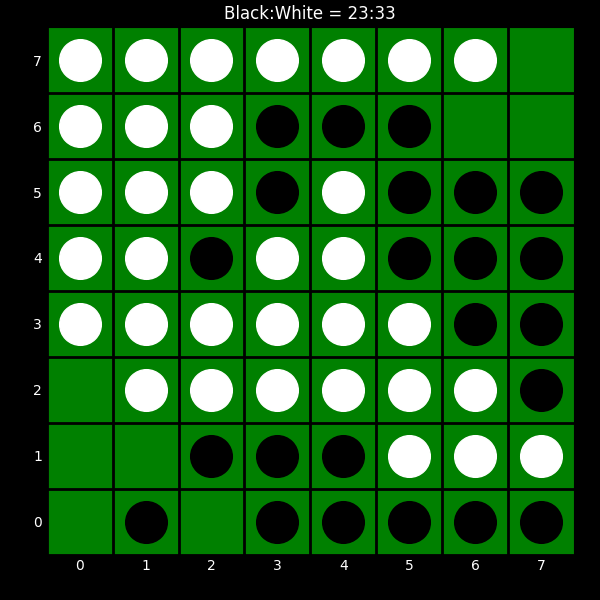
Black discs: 23
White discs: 33